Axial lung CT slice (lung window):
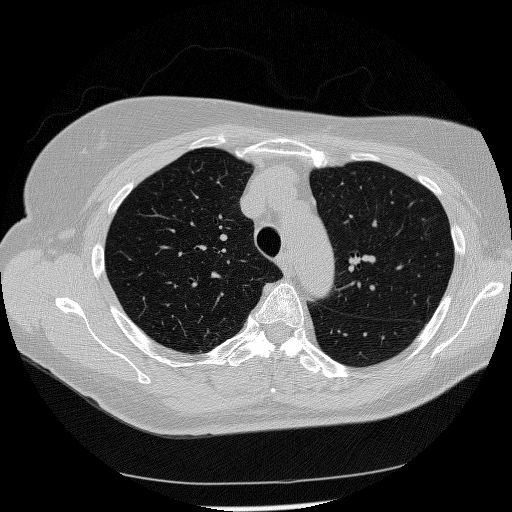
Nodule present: no